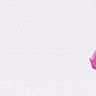
Metastatic tissue present: no